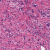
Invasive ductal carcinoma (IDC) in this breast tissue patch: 1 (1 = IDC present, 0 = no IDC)